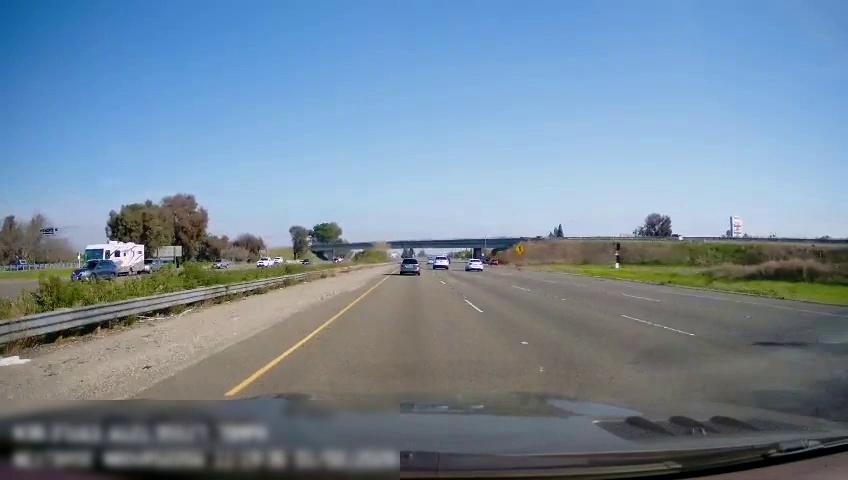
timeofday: Day
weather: Sunny
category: Drivable Space
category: Drivable Space
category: Vehicles | Car
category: Vehicles | Car
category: Vehicles | Car
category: Vehicles | Car
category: Vehicles | Car
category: Vehicles | SUV
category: Vehicles | Car
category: Vehicles | Bus
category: Vehicles | Car
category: Vehicles | SUV
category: Vehicles | Truck
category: Vehicles | Car
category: Vehicles | Car
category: Vehicles | SUV
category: Lanes | Current Lane
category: Lanes | Current Lane
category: Lanes | Alternate Lane
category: Lanes | Alternate Lane
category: Lanes | Alternate Lane
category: Traffic | Signs